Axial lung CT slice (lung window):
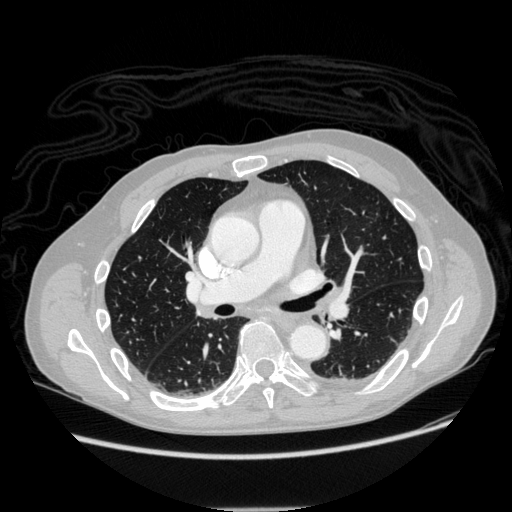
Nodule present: no